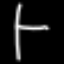
Label: chair